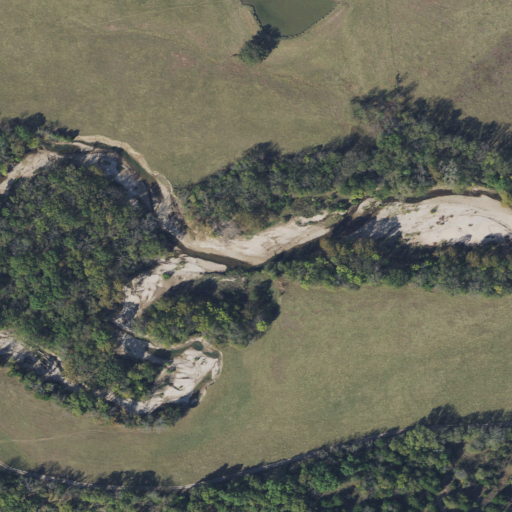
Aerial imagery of valley in Texas named Black Hollow containing grassland, deciduous forest, pasture, and shrub